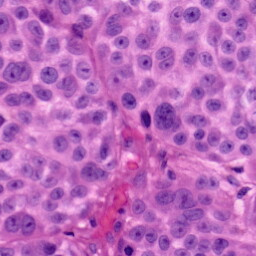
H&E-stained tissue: Skin